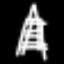
Label: The Eiffel Tower